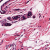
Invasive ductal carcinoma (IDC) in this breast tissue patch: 0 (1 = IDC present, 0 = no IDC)